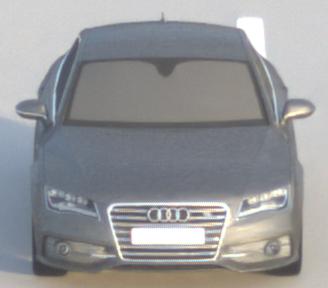
Make: Audi
Model: S7 Sportback cod
Detailed model: S7 (4G) Sportback
Model produced from: 2012/06
Model produced until: 2014/05
Doors: 5
Color: gray
Road condition: dry road
Daytime: sunrise or sunset
Contrast: low contrast